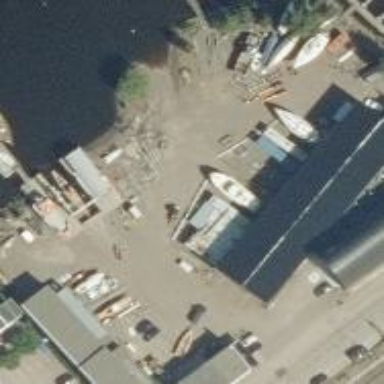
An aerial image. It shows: Boatyard located near waterway.